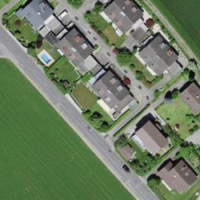
EUNIS habitat code: 55
Species observed at this site:
Lonicera acuminata